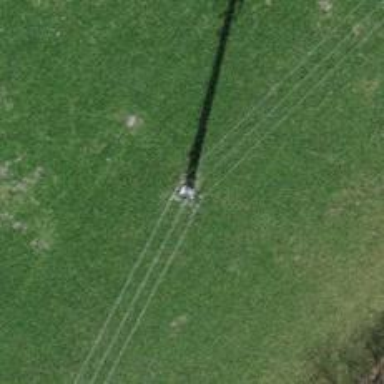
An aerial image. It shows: Power pole.